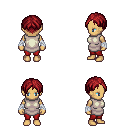
a pixel art fantasy rpg character, female body template, human, tanned skin, white tunic, red pants, brunette parted hairstyle, white cloth bandages, four views (front, back, left, right), 2x2 character sprite sheet, small pixel art, hard edges, no anti-aliasing